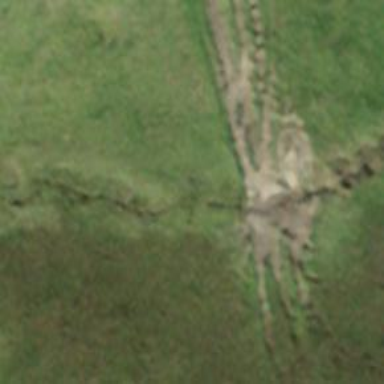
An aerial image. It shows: Culvert tunnel passing through ditch.